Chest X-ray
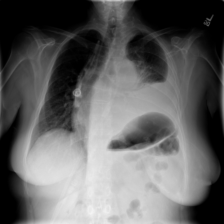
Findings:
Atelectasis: positive
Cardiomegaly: negative
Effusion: negative
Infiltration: negative
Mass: negative
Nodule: negative
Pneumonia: negative
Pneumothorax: negative
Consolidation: positive
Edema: negative
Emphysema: negative
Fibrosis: negative
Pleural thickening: negative
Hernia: negative